Interaction volume radius: 5 \u00c5
Interaction volume height: 15 \u00c5
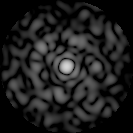
Disorder parameter: 0.8199